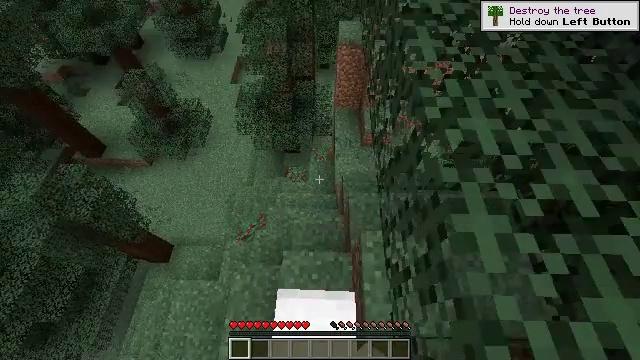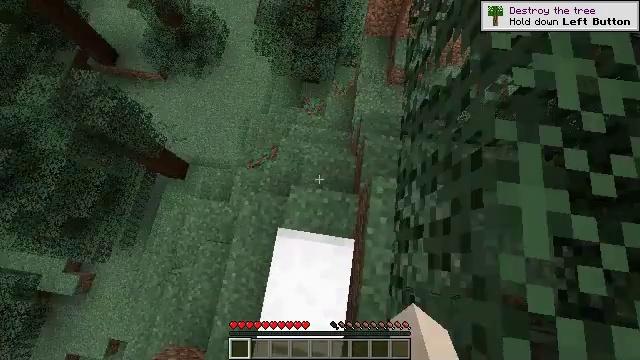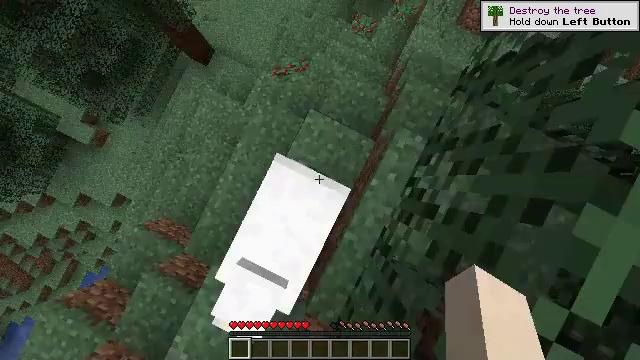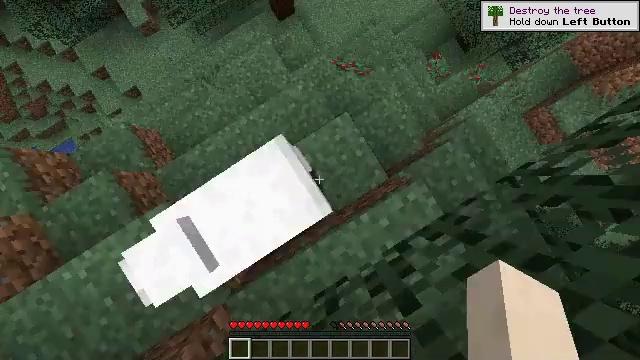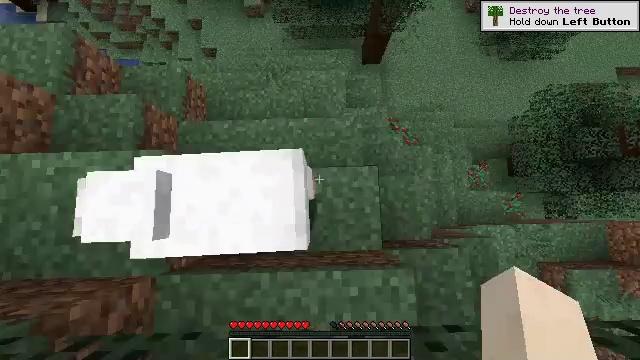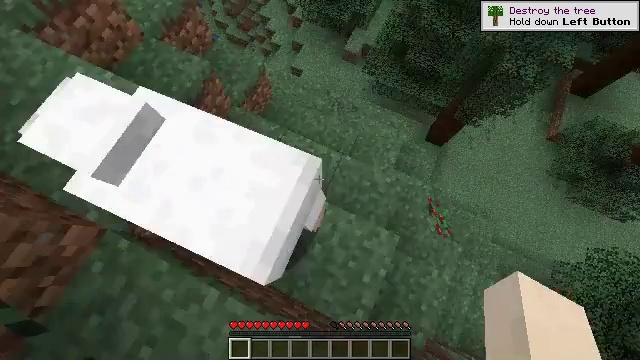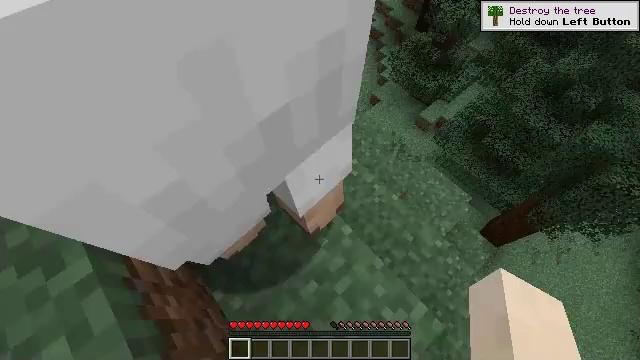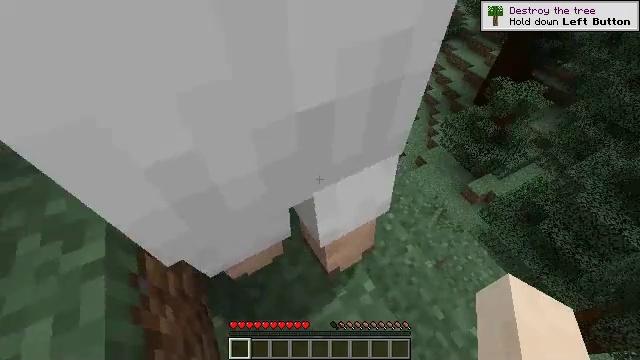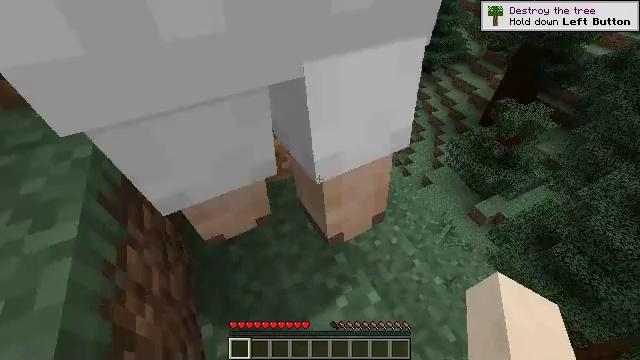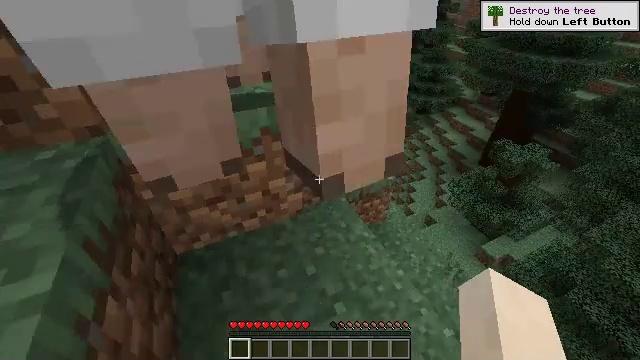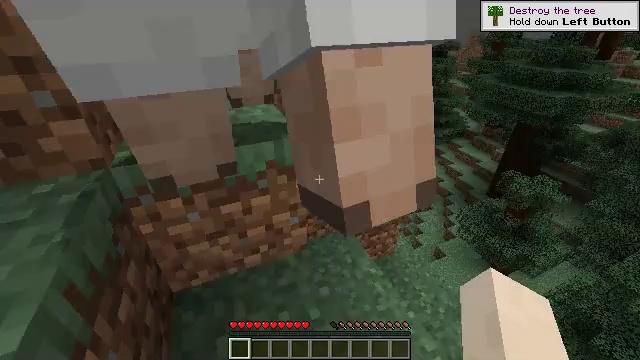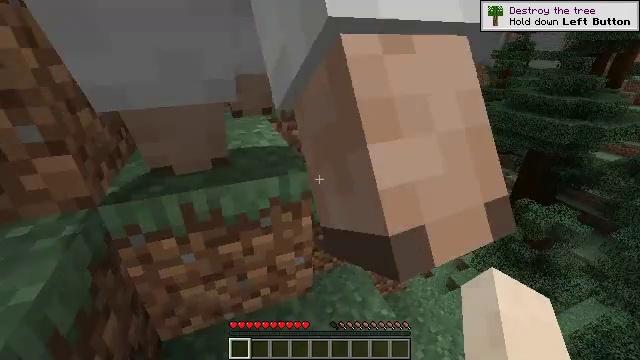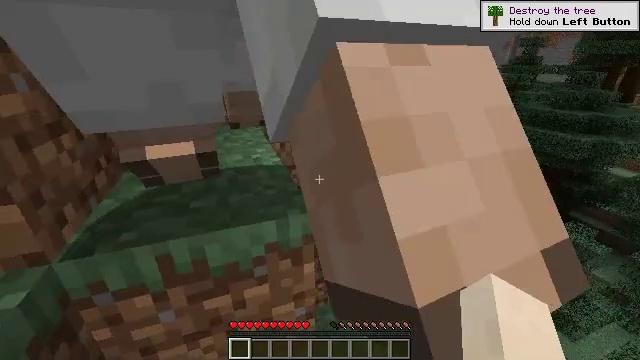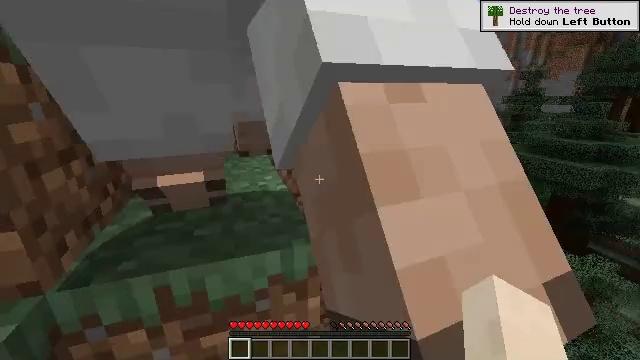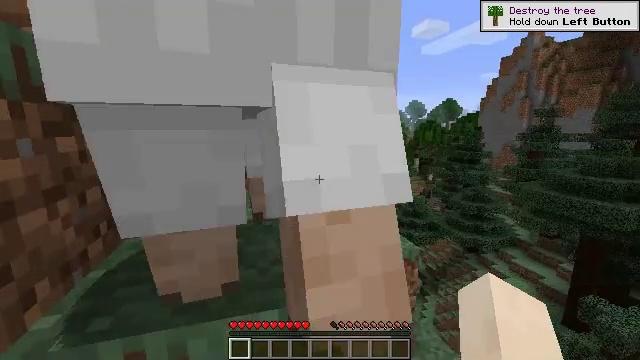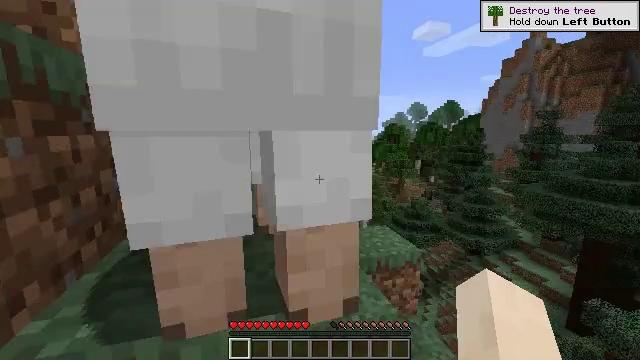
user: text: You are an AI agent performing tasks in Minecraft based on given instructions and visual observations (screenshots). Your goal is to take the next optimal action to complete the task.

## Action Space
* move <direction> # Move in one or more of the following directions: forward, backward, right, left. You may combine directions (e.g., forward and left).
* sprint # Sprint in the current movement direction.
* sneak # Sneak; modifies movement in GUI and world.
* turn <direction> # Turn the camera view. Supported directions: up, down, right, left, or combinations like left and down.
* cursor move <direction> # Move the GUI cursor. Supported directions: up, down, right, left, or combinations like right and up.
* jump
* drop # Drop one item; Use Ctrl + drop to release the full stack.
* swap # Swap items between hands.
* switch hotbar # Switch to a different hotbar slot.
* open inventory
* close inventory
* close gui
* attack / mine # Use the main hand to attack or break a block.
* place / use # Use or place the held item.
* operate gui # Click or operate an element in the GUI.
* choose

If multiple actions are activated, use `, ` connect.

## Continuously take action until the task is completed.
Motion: motion action
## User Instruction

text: Combat the sheep.
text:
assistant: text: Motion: turn left and down
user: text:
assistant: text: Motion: turn left and down
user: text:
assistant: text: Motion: turn left and down
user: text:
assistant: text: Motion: turn left and up
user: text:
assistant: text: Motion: turn left and up
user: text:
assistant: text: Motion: turn left and up
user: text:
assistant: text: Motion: turn left and up
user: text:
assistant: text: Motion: turn left and up
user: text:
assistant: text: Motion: move forward, turn up
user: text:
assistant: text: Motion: move forward, turn left and up
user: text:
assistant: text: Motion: move forward, turn left and up
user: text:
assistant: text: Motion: move forward, turn left and up
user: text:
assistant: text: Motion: turn left and up
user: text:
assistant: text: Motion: turn left and up
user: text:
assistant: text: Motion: no_op
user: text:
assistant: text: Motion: turn down, jump
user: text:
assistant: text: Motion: turn left and down, jump
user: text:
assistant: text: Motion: turn left and down, jump
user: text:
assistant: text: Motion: turn left and down
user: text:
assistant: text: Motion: turn up
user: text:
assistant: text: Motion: turn left and up
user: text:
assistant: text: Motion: turn right and up, attack / mine
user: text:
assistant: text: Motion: turn up, attack / mine
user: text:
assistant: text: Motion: turn left and up
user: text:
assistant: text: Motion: turn left and up
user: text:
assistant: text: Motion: turn left and up
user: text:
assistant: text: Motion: no_op
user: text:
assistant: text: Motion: no_op
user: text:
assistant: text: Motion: no_op
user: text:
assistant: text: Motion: no_op